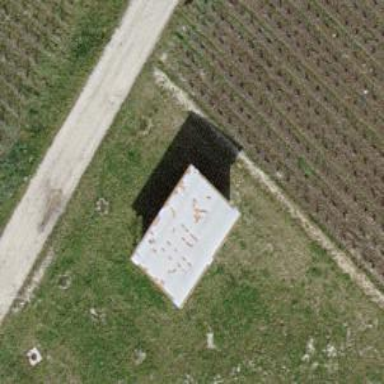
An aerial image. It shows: Shed building.